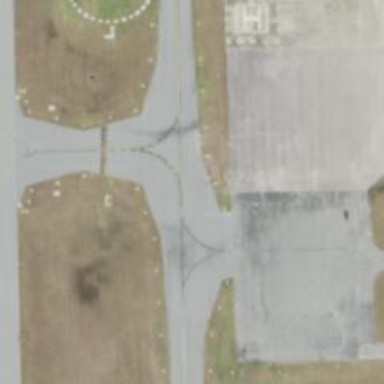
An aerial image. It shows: Taxiway at the airport with asphalt surface.